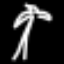
Label: palm tree